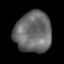
Tissue: lung
Cell type: Epithelial cells
Senescence score: 0.1278
Nuclear area (px): 1474
Mean DAPI intensity: 106.569